Question: I've literally just released my first iOS app (<URL>, and I'm using Flurry Analytics on it. All through the development stage this has worked perfectly well, but now when I try to see what's going on with my app I see the following:

Before launching it showed up fine and listed my app, which I could click on and view all my sessions/custom events. Has this happened to anyone else? Is this a good thing - does it mean lots of people are using my app, or is it a bad thing - Have I managed to mess up the analytics code?
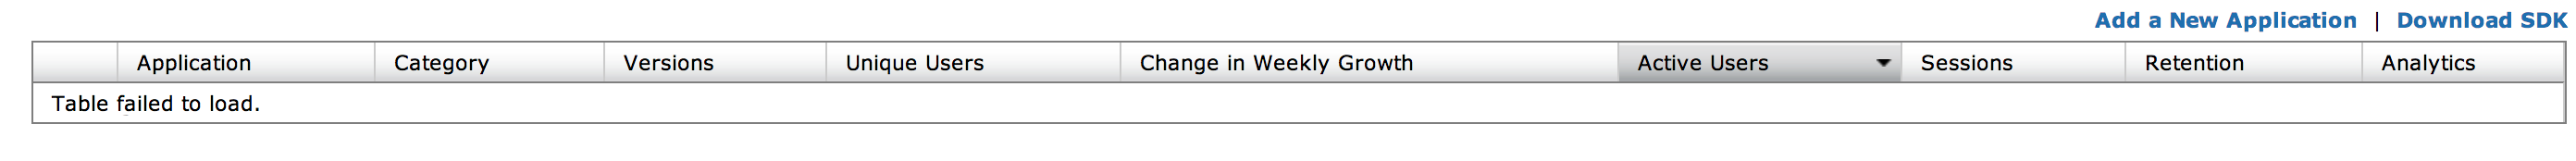
Answer: I experienced this problem. It just means the 'Flurry Analytics' is having problems. There is nothing you can do. You have to wait and try again in some time.